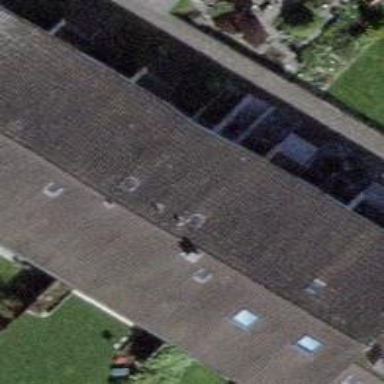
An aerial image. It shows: Building with tiled roof.